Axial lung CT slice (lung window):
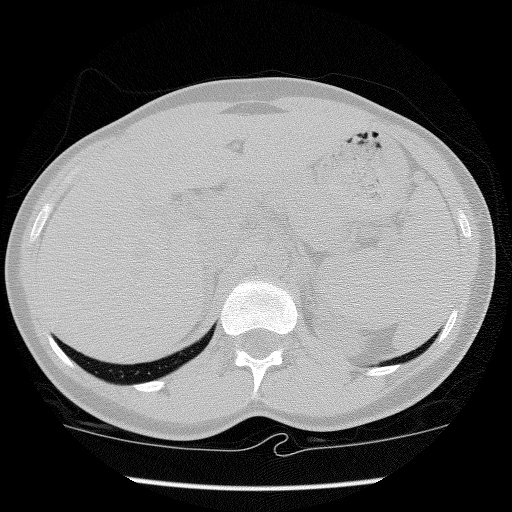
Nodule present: no